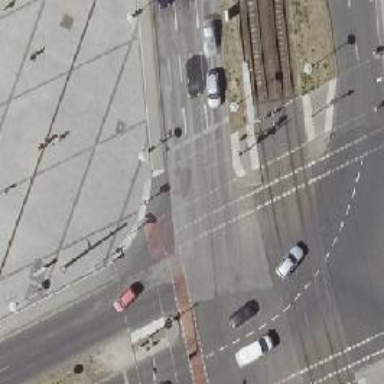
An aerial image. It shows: Footway located on traffic island.